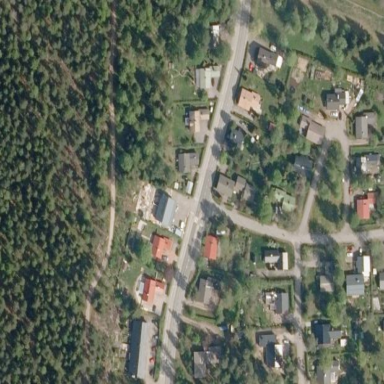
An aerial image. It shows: Residential area.